Question: For some reason I seem to be unable to get any more than the following in the Kendo UI Grid:

HTML:
'''
<div id="grid"></div>
<script>
var remoteDataSource = new kendo.data.DataSource(
{
transport:
{
read: {
type: "POST",
dataType: "json",
url: "/home/getopportunities/"
}
},
pageSize: 4
})
$("#grid").kendoGrid(
{
dataSource: remoteDataSource,
columns: [
{
title: "Title",
headerAttributes: {
style: "text-align:center"
},
attributes: {
"class": "table-cell"
},
width: 600,
filterable: true
},
{
title: "Activity Type",
headerAttributes: {
},
attributes: {
"class": "table-cell",
style: "text-align:center"
},
width: 100,
filterable: true
},
{
title: "Specialty",
filterable: true,
headerAttributes: {
style: "text-align:center"
},
attributes: {
"class": "table-cell",
style: "text-align:center"
}
},
{
title: "Total Credits",
format: "{0}",
headerAttributes: {
style: "text-align:center"
},
attributes: {
"class": "table-cell",
style: "text-align:center"
}
}
],
height: 430,
scrollable: true,
sortable: true,
pageable: true,
filterable: {
extra: false,
operators: {
string: {
contains: "Contains",
startswith: "Starts with",
eq: "Is equal to",
neq: "Is not equal to"
},
number: {
eq: "Is equal to",
neq: "Is not equal to",
gte: "Greater Than",
lte: "Less Than"
}
}
}
});
</script>
'''
This is the JSON that is returned to it:
'''
[
{"ActivityID":367,"Title":"Non Webinar Test For Calendar","ActivityType":"Other","TotalCredits":2,"Specialty":"[AB] [AE]"},
{"ActivityID":370,"Title":"Stage - Test SI Changes Part II","ActivityType":"Other","TotalCredits":2,"Specialty":"[NE]"},
{"ActivityID":374,"Title":"Webinar Test Event For Calendar","ActivityType":"Webinar","TotalCredits":2,"Specialty":"[FE] [NE] "},
{"ActivityID":401,"Title":"Module #1 Webinar: Learn Stuff","ActivityType":"Webinar","TotalCredits":2,"Specialty":"[AB] ",},
{"ActivityID":403,"Title":"Module #3 Webinar: Learn Even More Stuff","ActivityType":"Webinar","TotalCredits":2,"Specialty":"[AB] [AE]",}
]
'''
I feel like I'm really close but am missing the last piece. Any help would be GREATLY appreciated as I'm on a deadline.
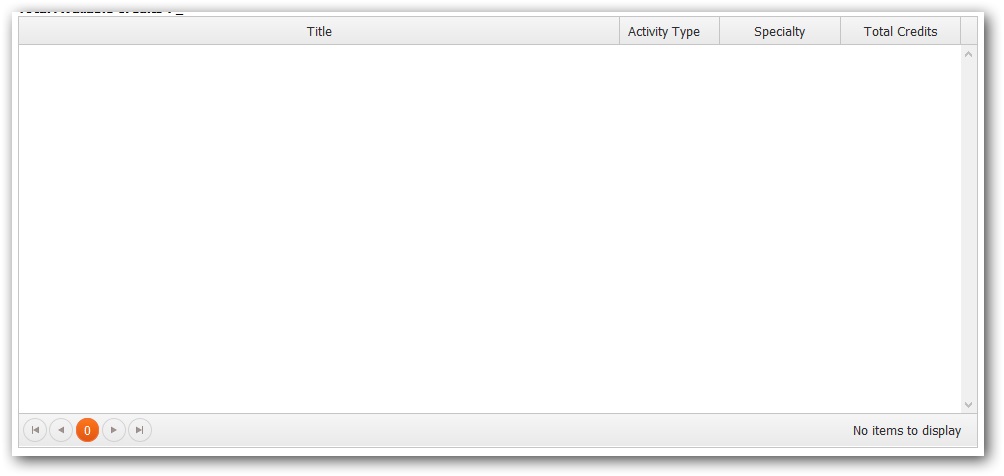
Answer: This is unclean, and I discovered it by accident, but what worked for me was returning Json(Json(dataList)) from the controller instead of Json(dataList).